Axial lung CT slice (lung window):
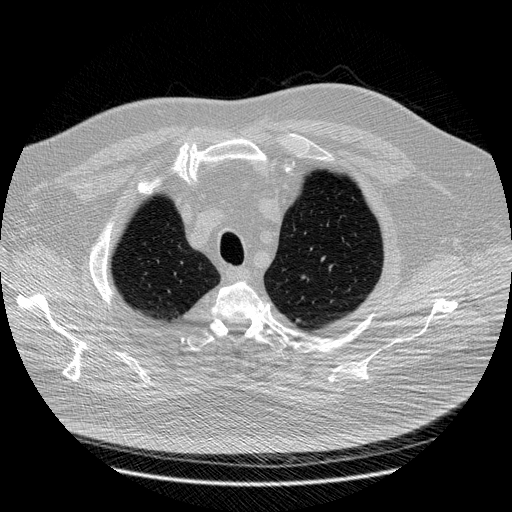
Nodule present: no